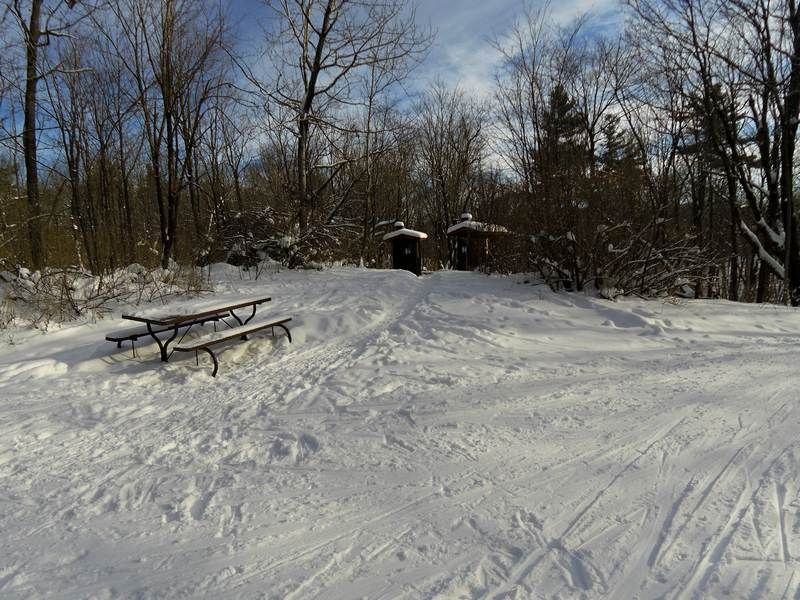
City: ottawa-gatineau